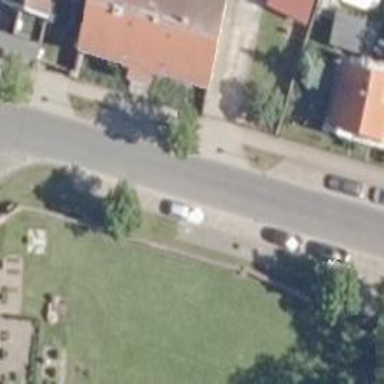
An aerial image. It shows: Residential road with asphalt surface and parallel parking on both sides. There is sidewalk on the left side.